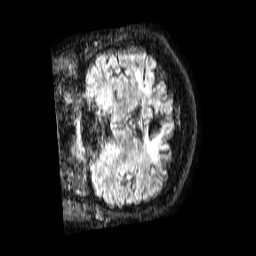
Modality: FLAIR
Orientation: coronal
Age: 58
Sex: female
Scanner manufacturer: philips
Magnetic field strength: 1.5 T
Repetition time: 4.8 s
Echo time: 0.3 s